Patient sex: M
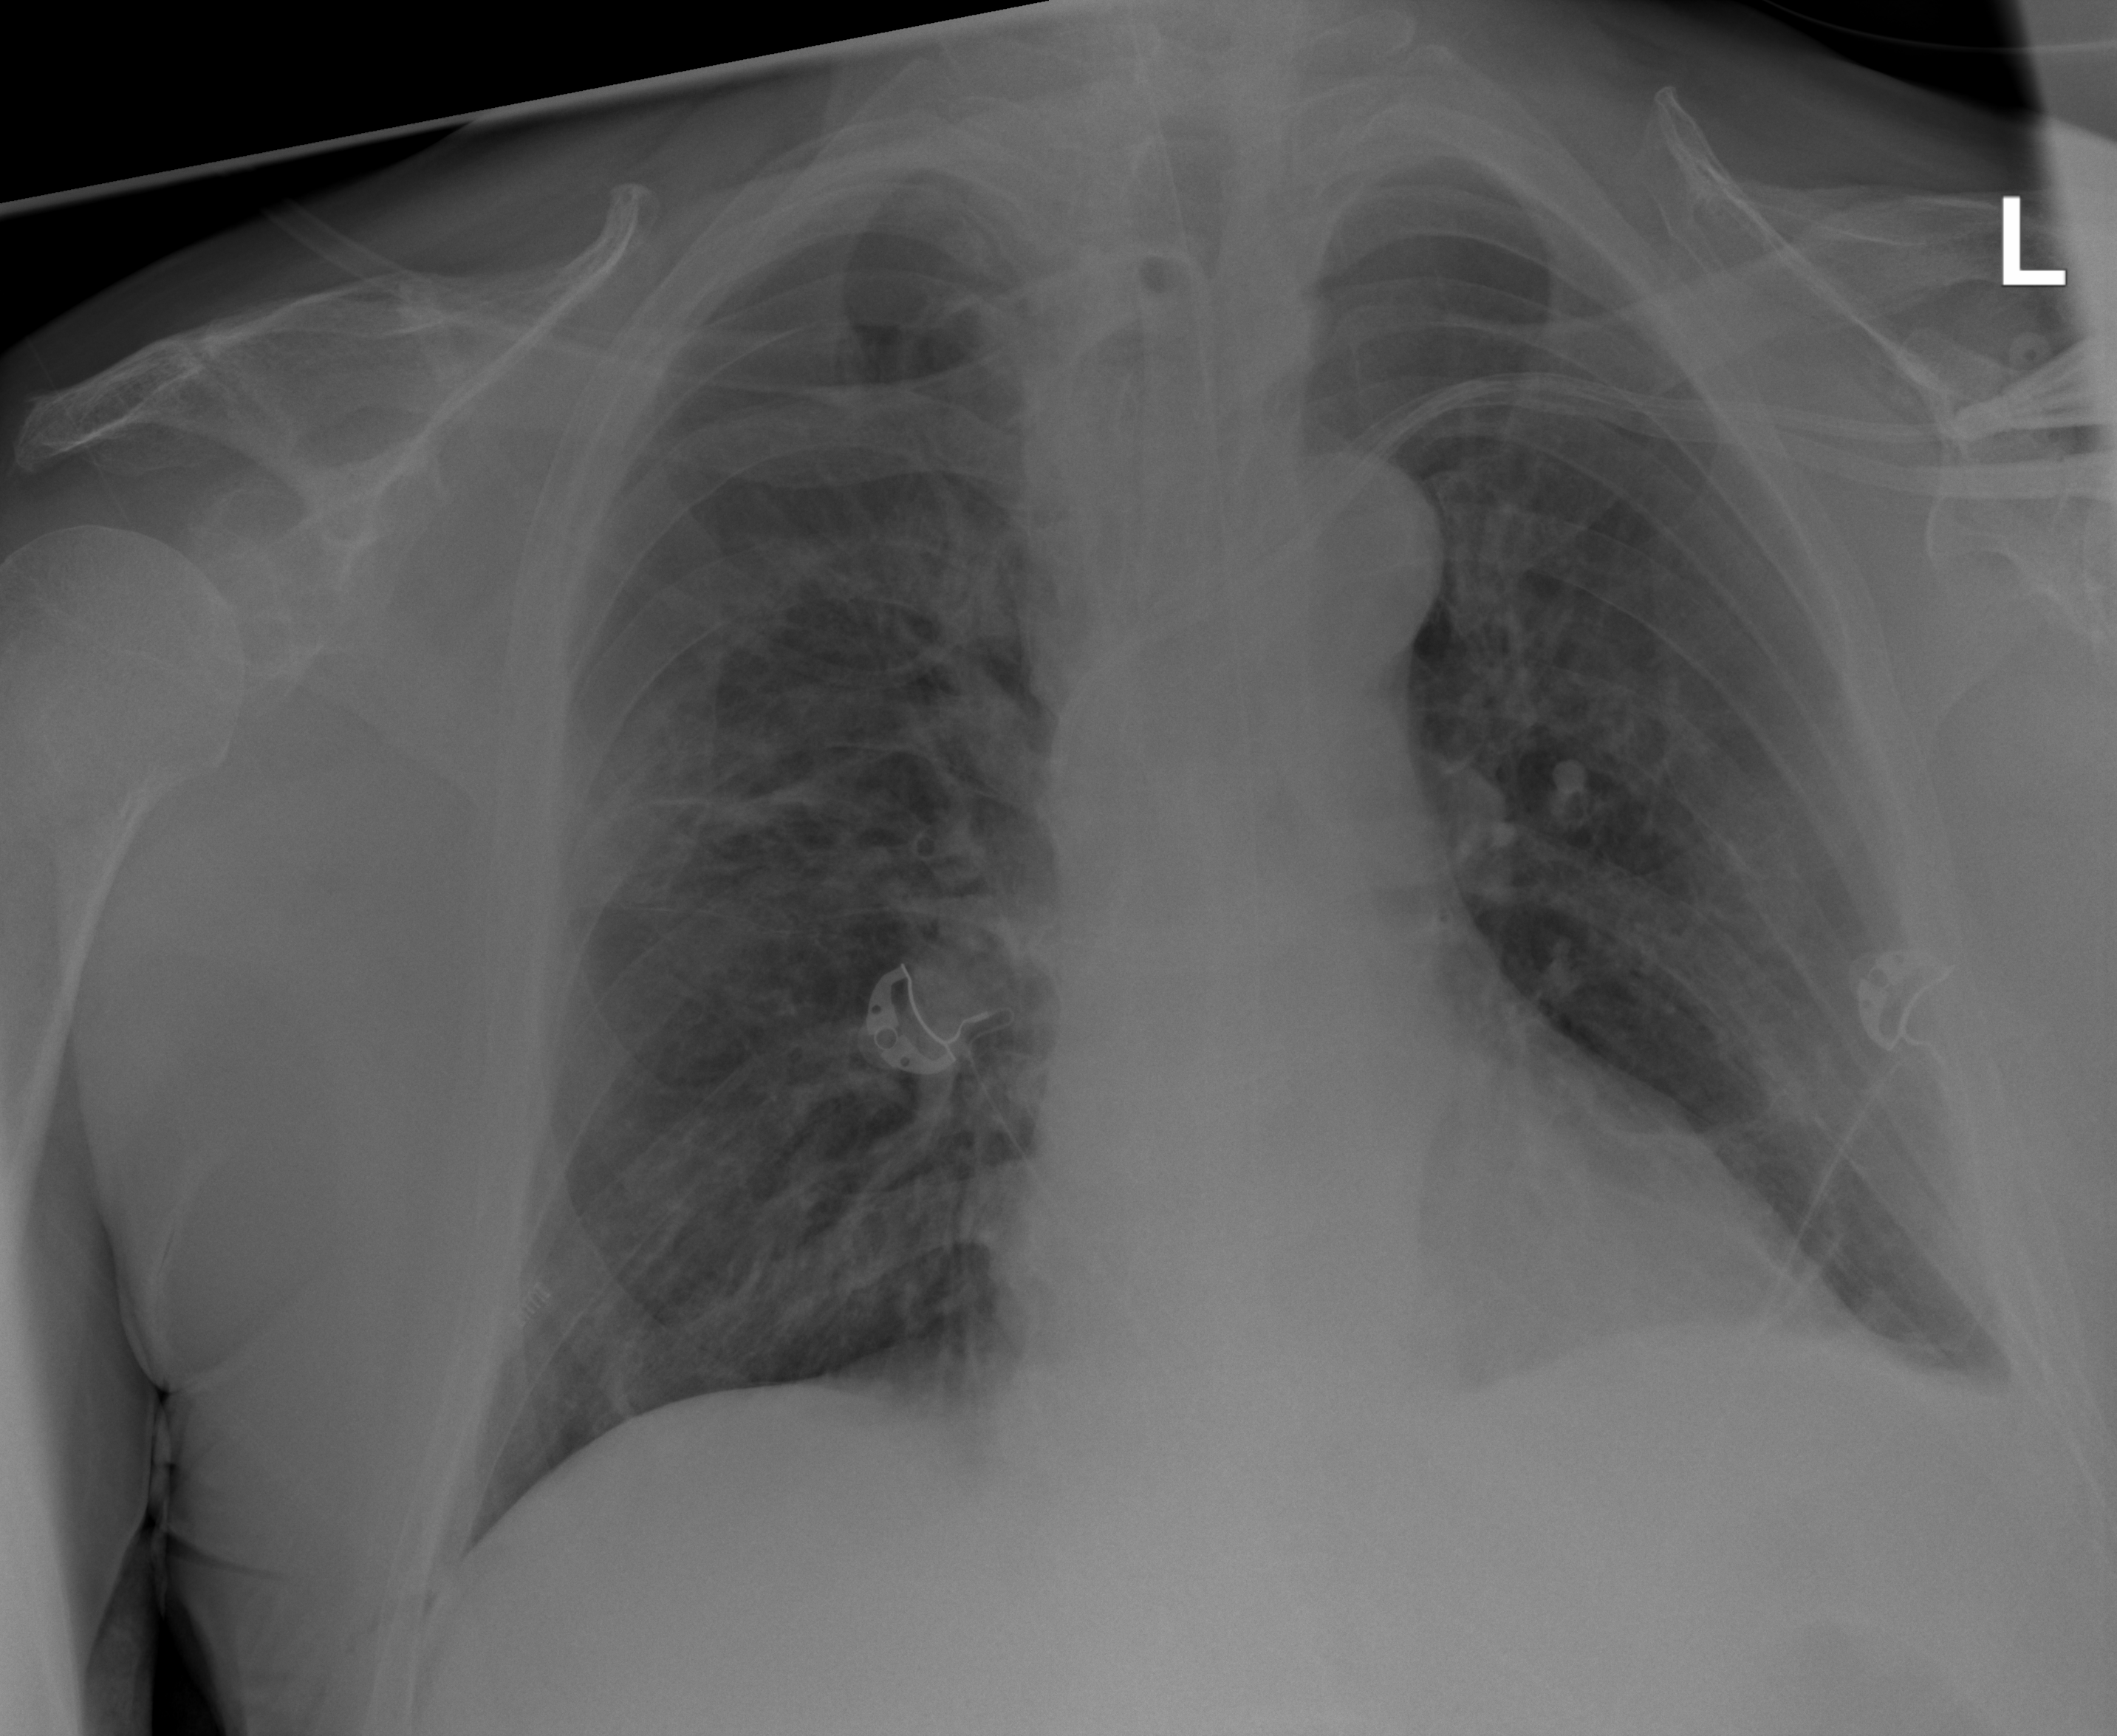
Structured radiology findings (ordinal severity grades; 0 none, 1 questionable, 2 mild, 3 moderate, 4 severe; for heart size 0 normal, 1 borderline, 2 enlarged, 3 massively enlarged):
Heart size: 0
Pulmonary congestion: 2
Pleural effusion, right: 0
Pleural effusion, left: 2
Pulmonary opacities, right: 2
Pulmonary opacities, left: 1
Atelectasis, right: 2
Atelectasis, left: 2